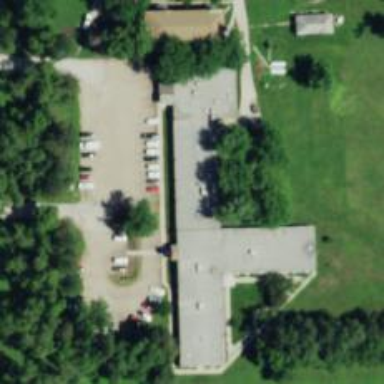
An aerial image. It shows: Nursing home.